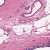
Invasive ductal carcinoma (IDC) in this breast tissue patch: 0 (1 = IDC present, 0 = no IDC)